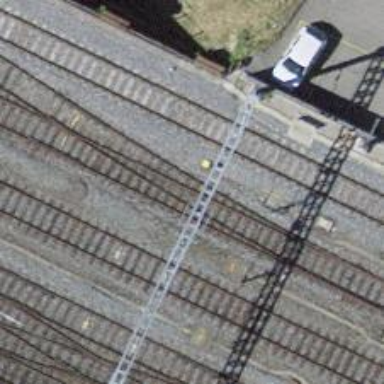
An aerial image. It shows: Single-track railway siding with electrified contact lines.